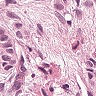
Metastatic tissue present: yes